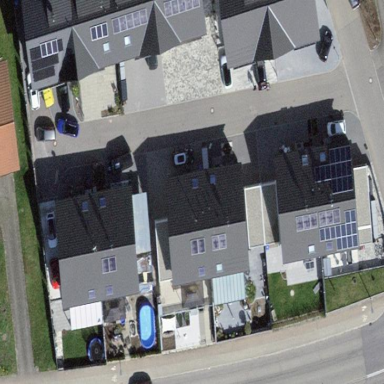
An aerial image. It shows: Detached building with gabled roof.